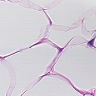
Metastatic tissue present: no